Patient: sex M, age 66
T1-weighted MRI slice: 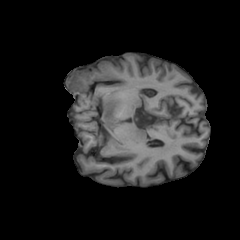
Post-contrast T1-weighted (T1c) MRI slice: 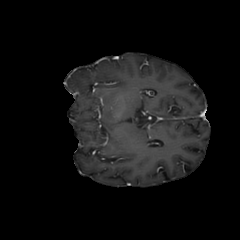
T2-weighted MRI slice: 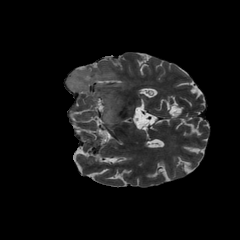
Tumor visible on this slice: yes
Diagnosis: Astrocytoma, IDH-wildtype
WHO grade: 2